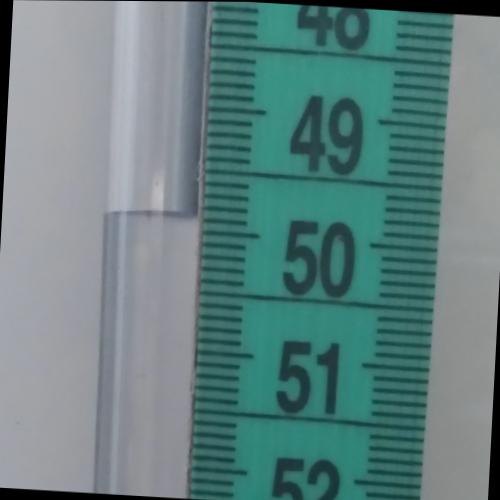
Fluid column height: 49.9 cm